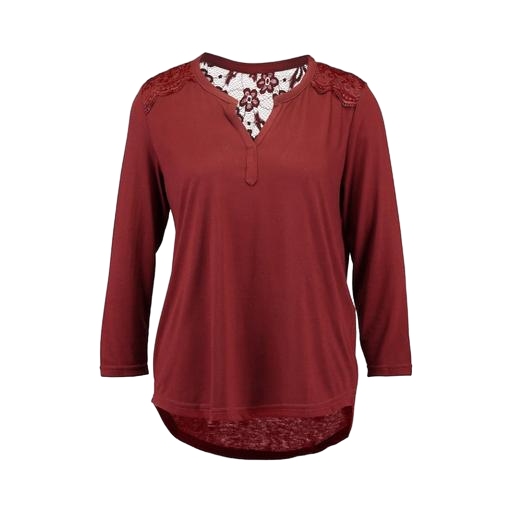
red plus size printed t-shirt only macy, red plus size v-neck top only macy, red plus size lace high-low swing top, white background